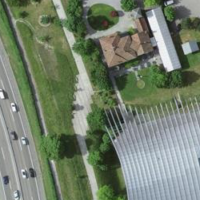
EUNIS habitat code: 57
Species observed at this site:
Cornus sanguinea
Symphoricarpos albus